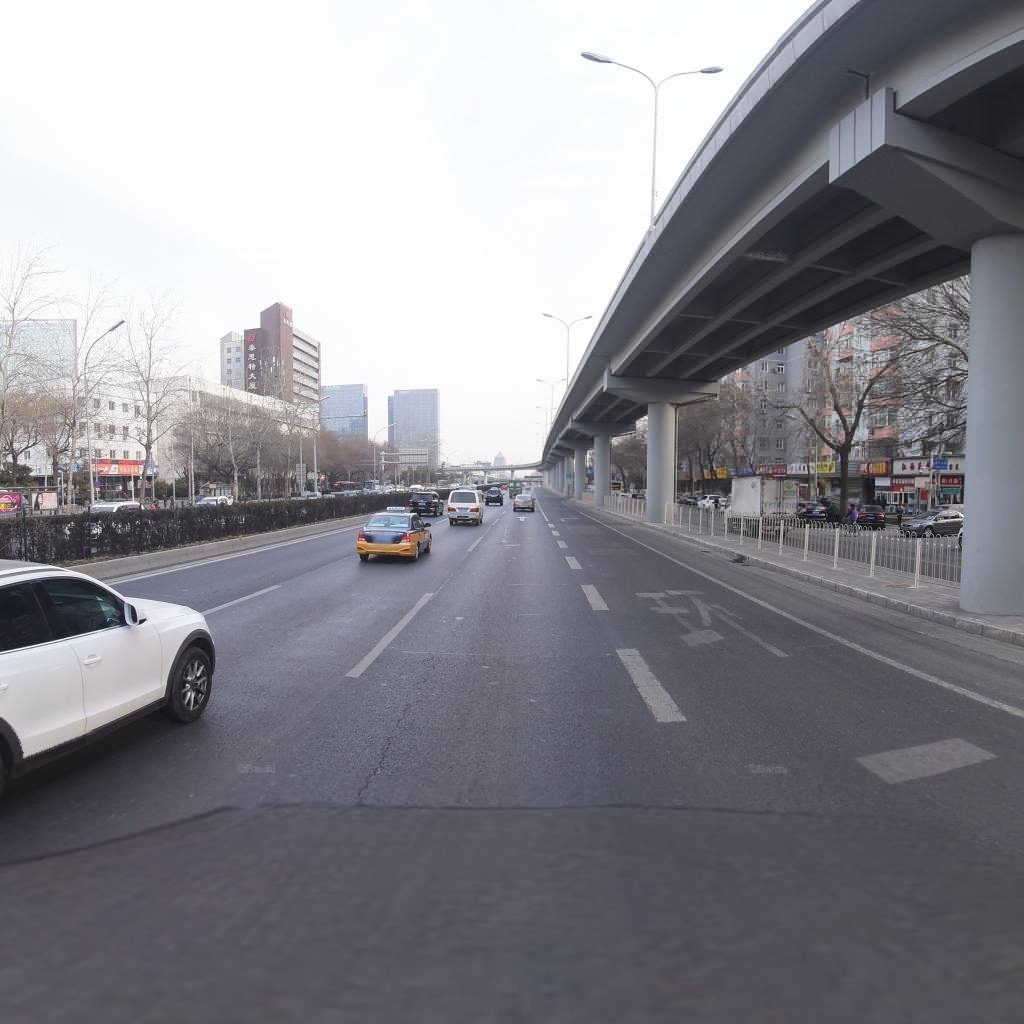
Region: Xicheng
Road damage annotations: longitudinal crack